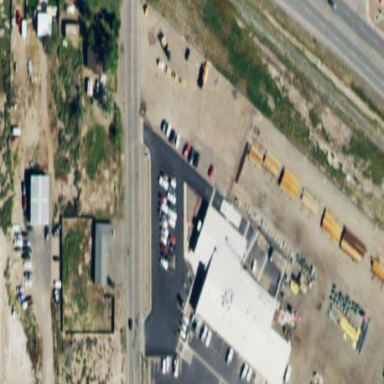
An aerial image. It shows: Parking area.